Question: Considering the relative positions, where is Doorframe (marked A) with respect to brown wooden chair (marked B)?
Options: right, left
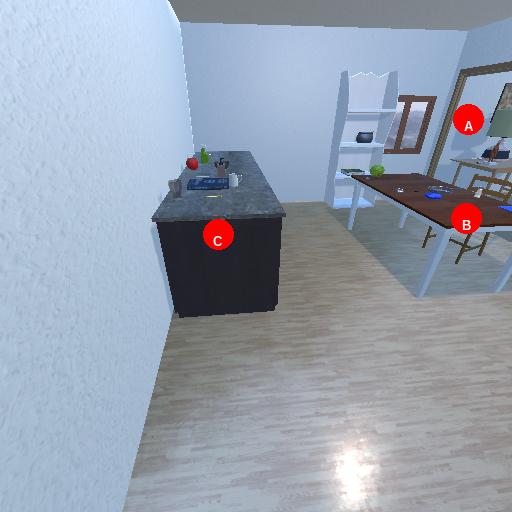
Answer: right